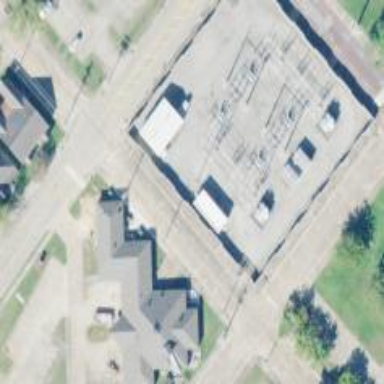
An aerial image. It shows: Distribution level power substation enclosed by wall.